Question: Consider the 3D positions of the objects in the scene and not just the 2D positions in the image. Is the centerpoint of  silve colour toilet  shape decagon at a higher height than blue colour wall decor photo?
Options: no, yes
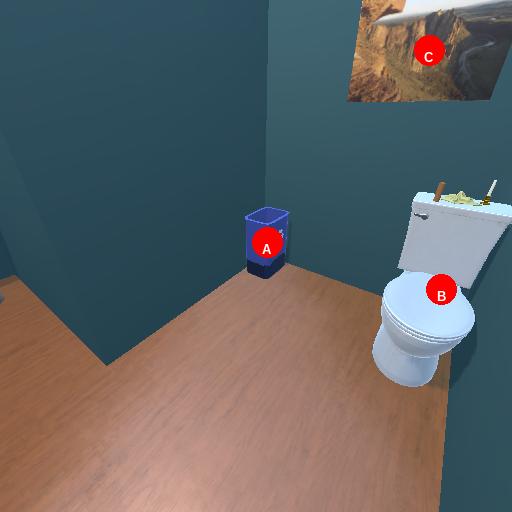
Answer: no